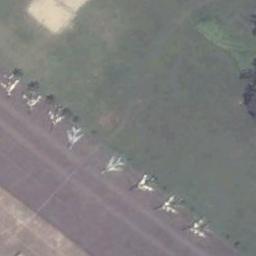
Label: airplane